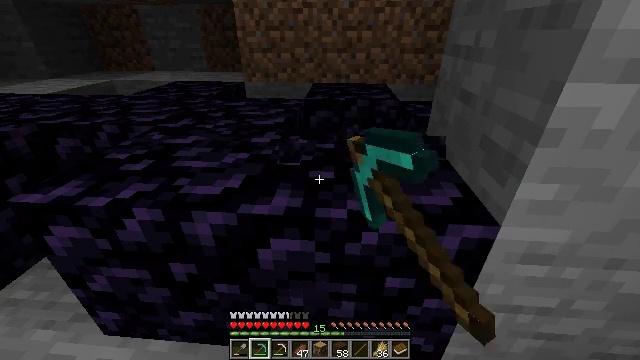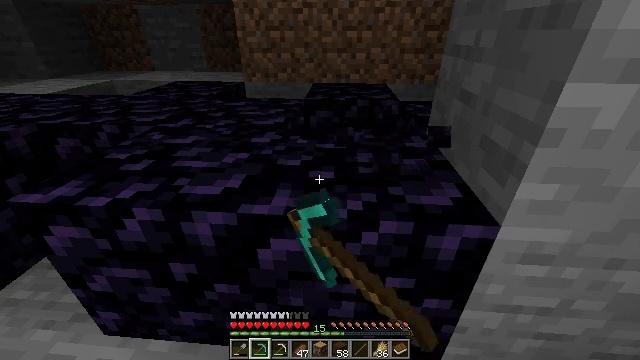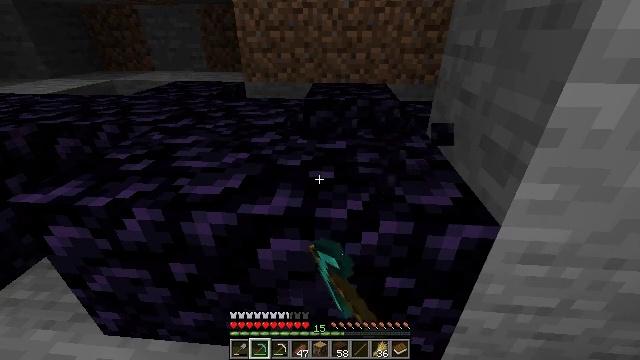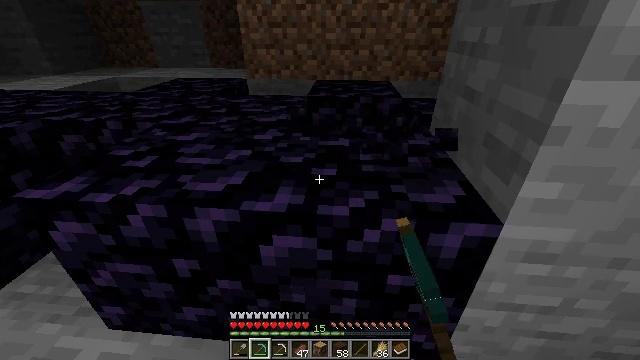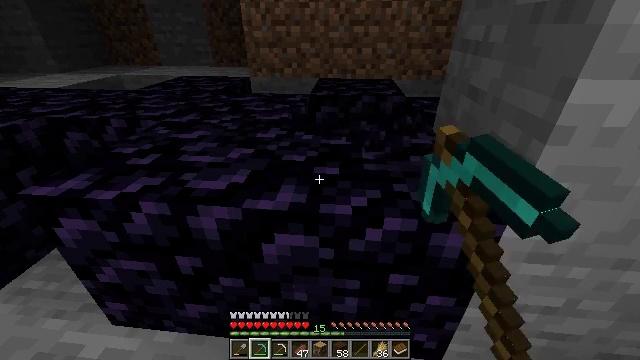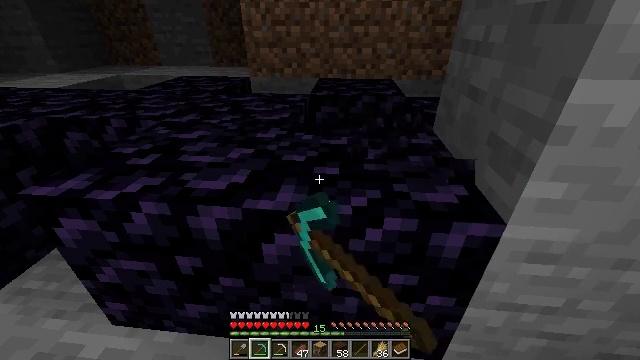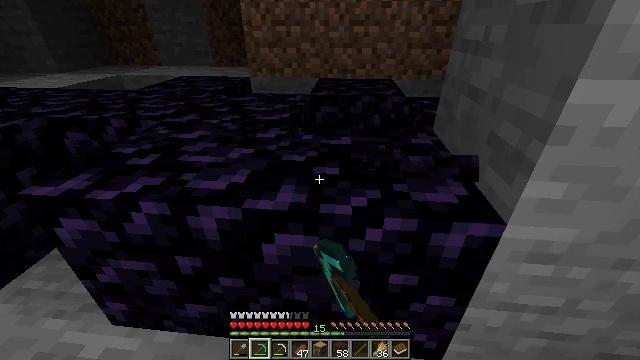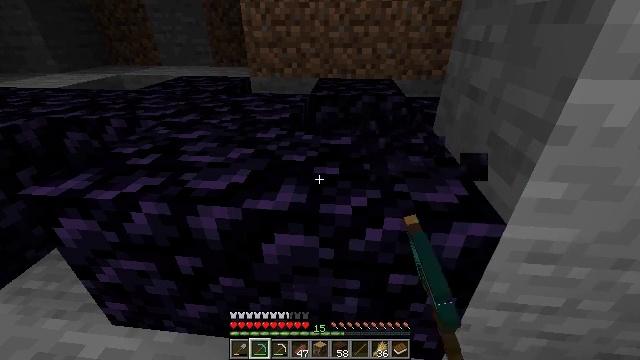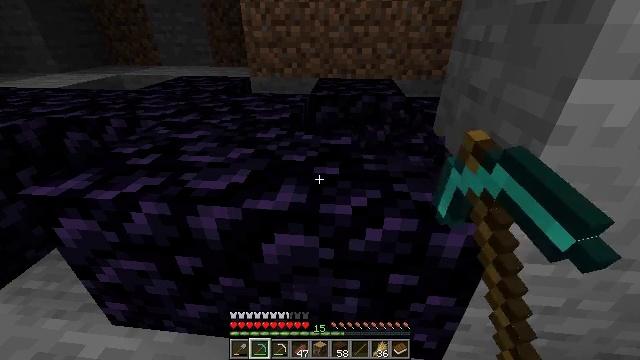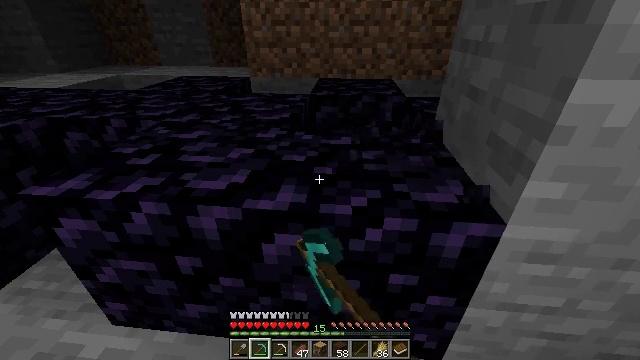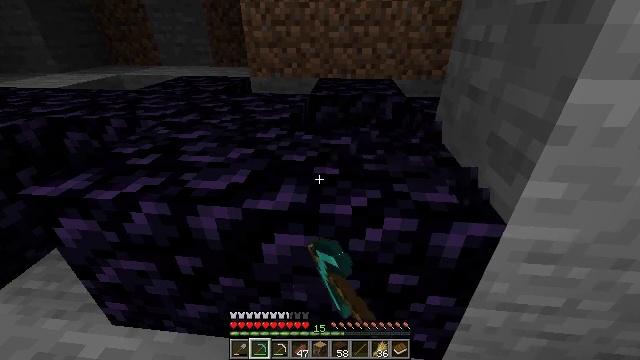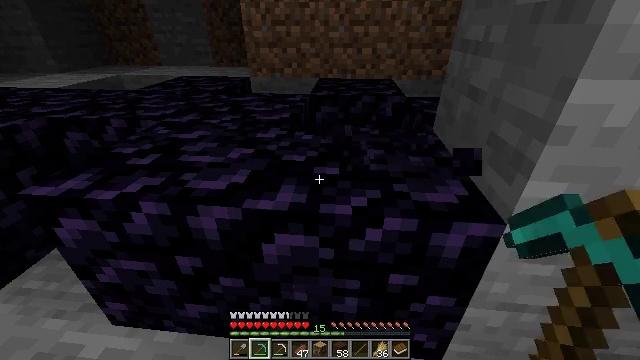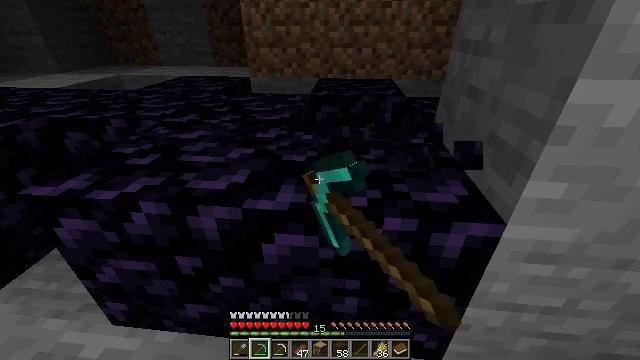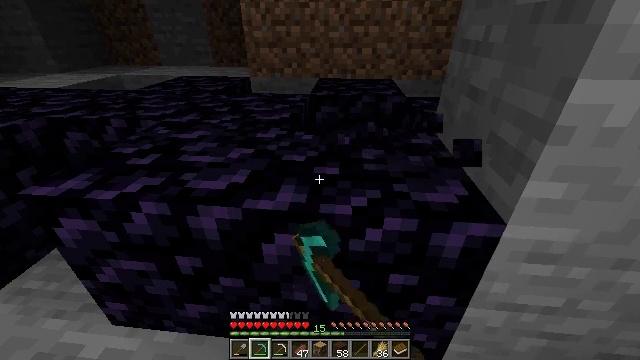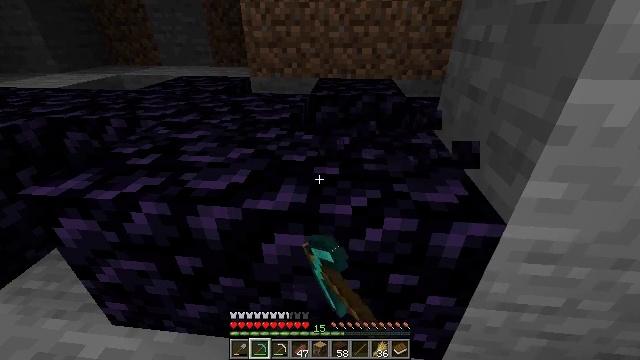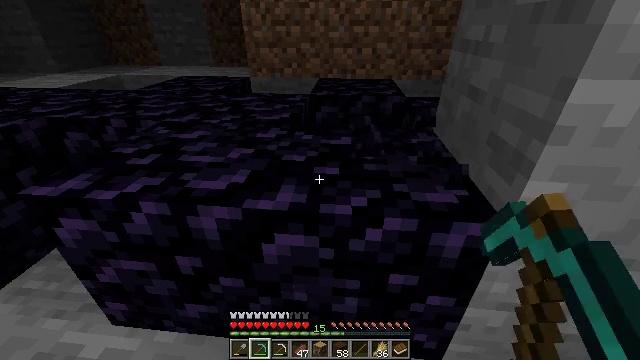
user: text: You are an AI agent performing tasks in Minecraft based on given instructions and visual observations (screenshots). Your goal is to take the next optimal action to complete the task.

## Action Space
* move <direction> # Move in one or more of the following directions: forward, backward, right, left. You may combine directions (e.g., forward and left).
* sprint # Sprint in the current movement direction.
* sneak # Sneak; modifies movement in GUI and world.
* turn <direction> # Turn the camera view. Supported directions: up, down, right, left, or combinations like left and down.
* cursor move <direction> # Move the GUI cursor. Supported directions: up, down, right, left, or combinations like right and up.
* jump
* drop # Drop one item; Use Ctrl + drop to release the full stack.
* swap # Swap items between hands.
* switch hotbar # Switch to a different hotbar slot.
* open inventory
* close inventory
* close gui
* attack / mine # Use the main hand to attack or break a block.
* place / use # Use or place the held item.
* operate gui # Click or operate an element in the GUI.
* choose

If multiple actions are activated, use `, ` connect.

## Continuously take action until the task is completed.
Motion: motion action
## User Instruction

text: Break the obsidian using a diamond or netherite pickaxe.
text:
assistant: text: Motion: attack / mine
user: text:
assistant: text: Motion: attack / mine
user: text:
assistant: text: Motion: attack / mine
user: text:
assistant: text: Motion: attack / mine
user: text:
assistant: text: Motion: attack / mine
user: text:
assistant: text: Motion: attack / mine
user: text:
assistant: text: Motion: attack / mine
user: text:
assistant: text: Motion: attack / mine
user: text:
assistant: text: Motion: attack / mine
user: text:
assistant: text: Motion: attack / mine
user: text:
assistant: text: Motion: attack / mine
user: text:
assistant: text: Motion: attack / mine
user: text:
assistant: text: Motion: attack / mine
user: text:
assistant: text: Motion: attack / mine
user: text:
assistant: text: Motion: attack / mine
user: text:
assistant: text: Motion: attack / mine
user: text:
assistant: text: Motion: attack / mine
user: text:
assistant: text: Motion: attack / mine
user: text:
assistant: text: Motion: attack / mine
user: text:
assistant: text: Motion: attack / mine
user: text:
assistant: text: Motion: attack / mine
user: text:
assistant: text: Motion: attack / mine
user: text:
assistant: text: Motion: attack / mine
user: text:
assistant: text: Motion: attack / mine
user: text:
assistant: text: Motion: attack / mine
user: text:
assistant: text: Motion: attack / mine
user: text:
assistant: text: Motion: attack / mine
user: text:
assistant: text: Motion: attack / mine
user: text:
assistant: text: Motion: attack / mine
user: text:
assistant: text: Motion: attack / mine